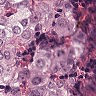
Metastatic tissue present: yes